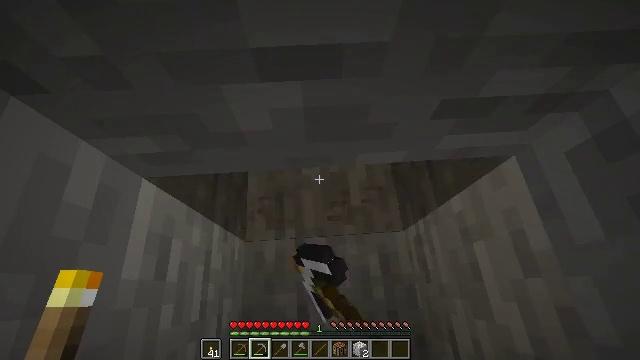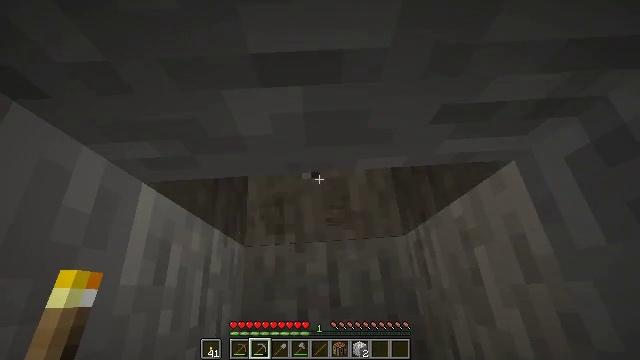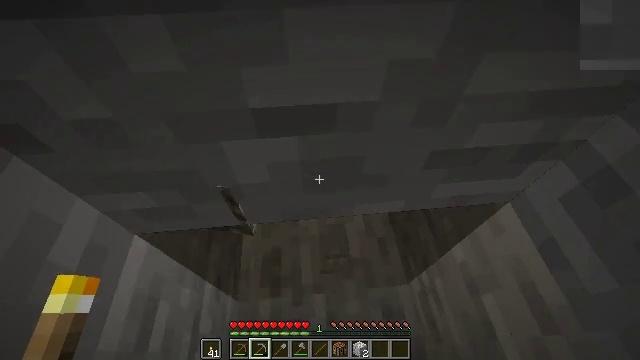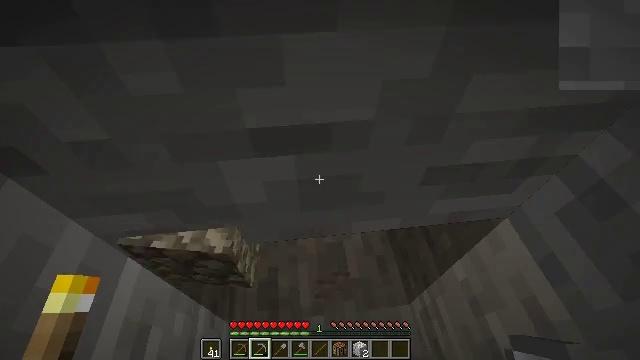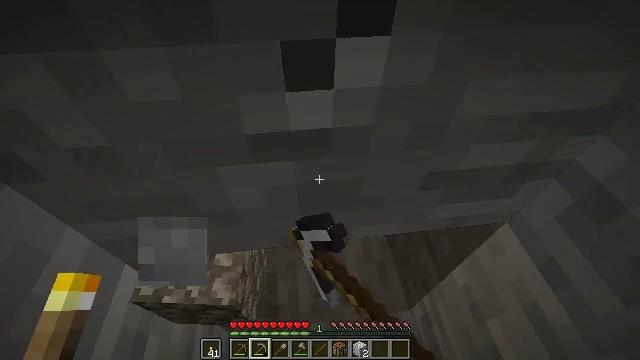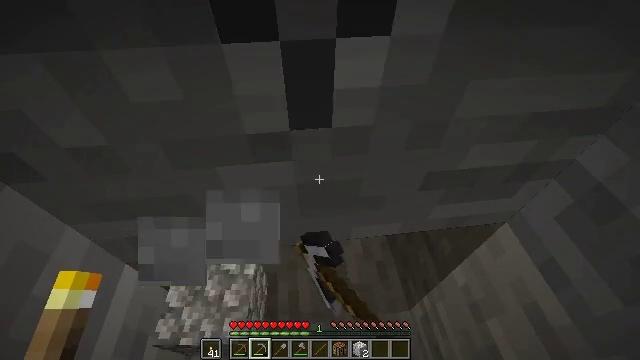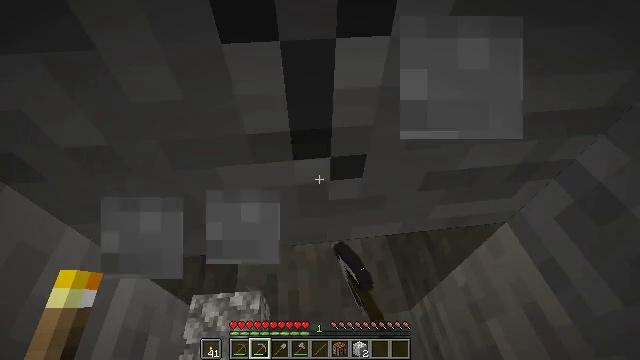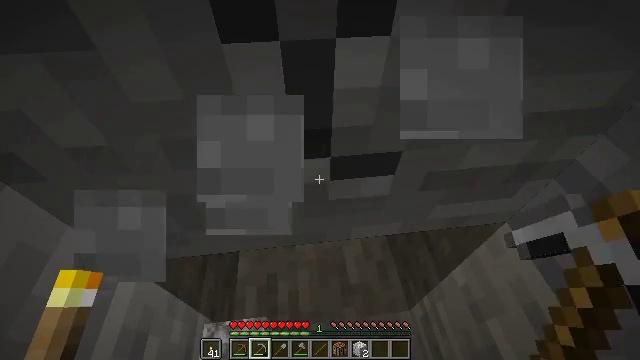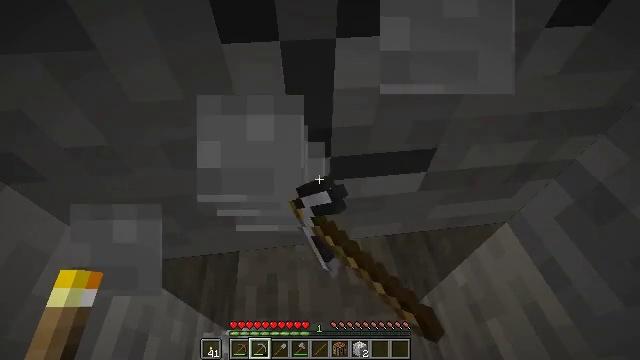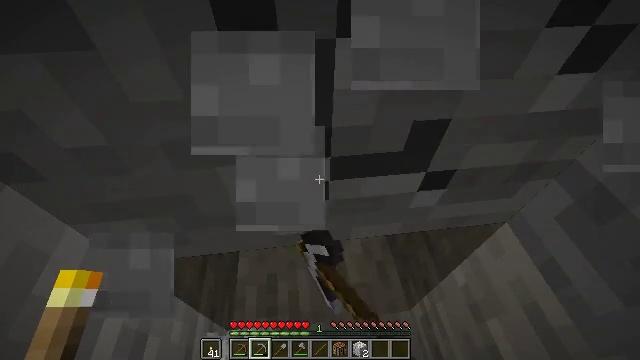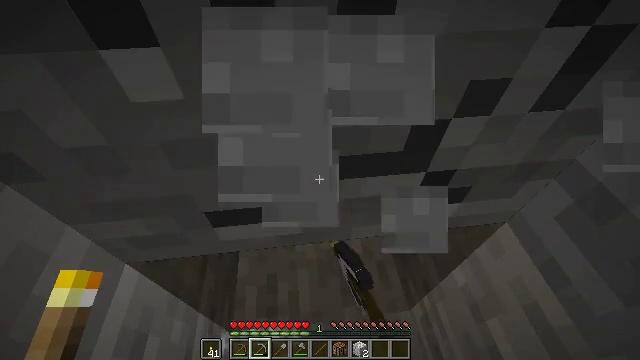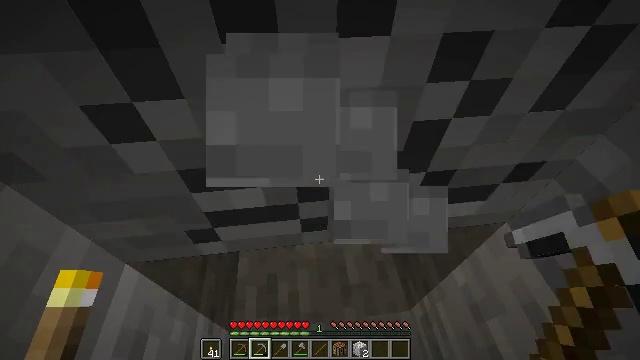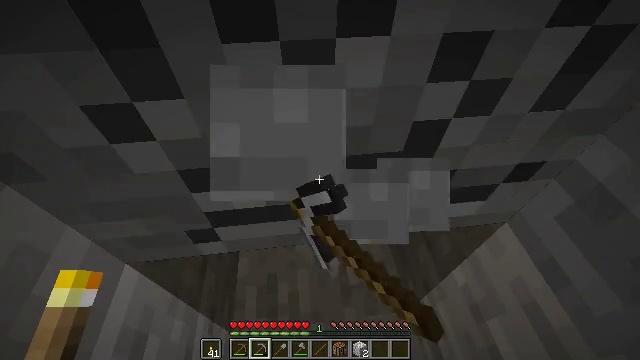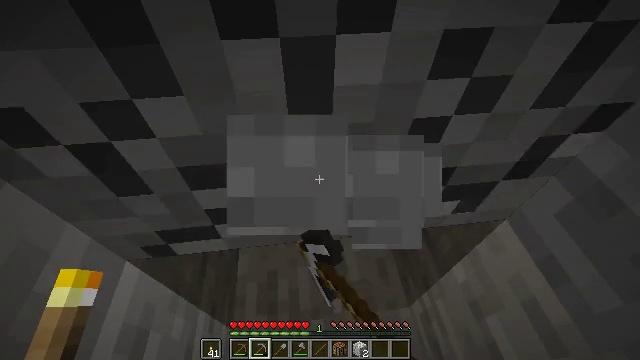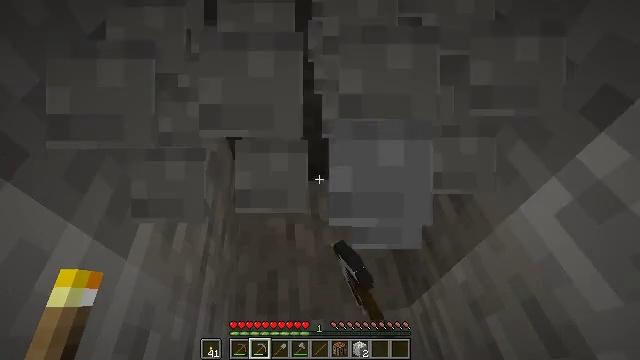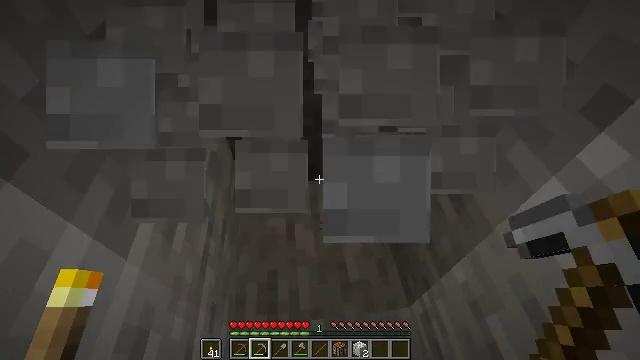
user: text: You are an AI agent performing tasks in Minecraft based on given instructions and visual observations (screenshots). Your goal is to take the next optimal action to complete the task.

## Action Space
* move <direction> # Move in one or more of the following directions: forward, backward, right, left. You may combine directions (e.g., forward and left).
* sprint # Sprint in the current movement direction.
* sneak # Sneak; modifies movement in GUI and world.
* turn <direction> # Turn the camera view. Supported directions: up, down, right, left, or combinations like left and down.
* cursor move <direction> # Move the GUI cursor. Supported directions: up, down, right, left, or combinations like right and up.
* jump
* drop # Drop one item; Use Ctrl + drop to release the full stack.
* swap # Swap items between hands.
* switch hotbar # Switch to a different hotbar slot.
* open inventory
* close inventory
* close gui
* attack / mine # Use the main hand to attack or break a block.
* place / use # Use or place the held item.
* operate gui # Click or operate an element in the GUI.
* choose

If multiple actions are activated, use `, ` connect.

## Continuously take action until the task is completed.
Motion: motion action
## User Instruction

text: Gather stone by using a pickaxe.
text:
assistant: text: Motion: turn up, attack / mine
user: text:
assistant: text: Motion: turn right and up, attack / mine
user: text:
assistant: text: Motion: turn right and up, attack / mine
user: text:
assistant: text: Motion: turn up, attack / mine
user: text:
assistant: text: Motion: attack / mine
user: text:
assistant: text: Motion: attack / mine
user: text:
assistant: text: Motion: attack / mine
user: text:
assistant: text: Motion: attack / mine
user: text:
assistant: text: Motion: attack / mine
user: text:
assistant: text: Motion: attack / mine
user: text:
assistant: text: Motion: attack / mine
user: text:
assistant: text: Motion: attack / mine
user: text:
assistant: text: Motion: attack / mine
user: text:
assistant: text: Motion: attack / mine
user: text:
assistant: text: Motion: attack / mine
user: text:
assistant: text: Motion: turn down, attack / mine
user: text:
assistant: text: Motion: turn down, attack / mine
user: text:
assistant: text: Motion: turn down, attack / mine
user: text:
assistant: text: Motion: attack / mine
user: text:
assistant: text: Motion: turn down, attack / mine
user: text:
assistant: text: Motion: attack / mine
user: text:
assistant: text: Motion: attack / mine
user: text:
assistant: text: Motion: attack / mine
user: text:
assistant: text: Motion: attack / mine
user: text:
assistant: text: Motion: attack / mine
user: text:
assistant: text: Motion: attack / mine
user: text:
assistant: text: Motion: attack / mine
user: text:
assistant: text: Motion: attack / mine
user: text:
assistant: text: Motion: attack / mine
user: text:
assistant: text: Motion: attack / mine